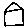
Label: house